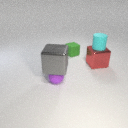
small purple rubber sphere in front of large red metal cube